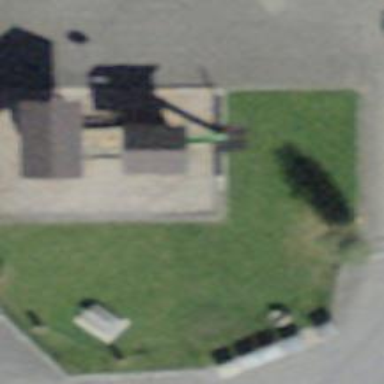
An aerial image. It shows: Playground area for leisure land.